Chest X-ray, AP view. Patient: 35 years old, sex F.
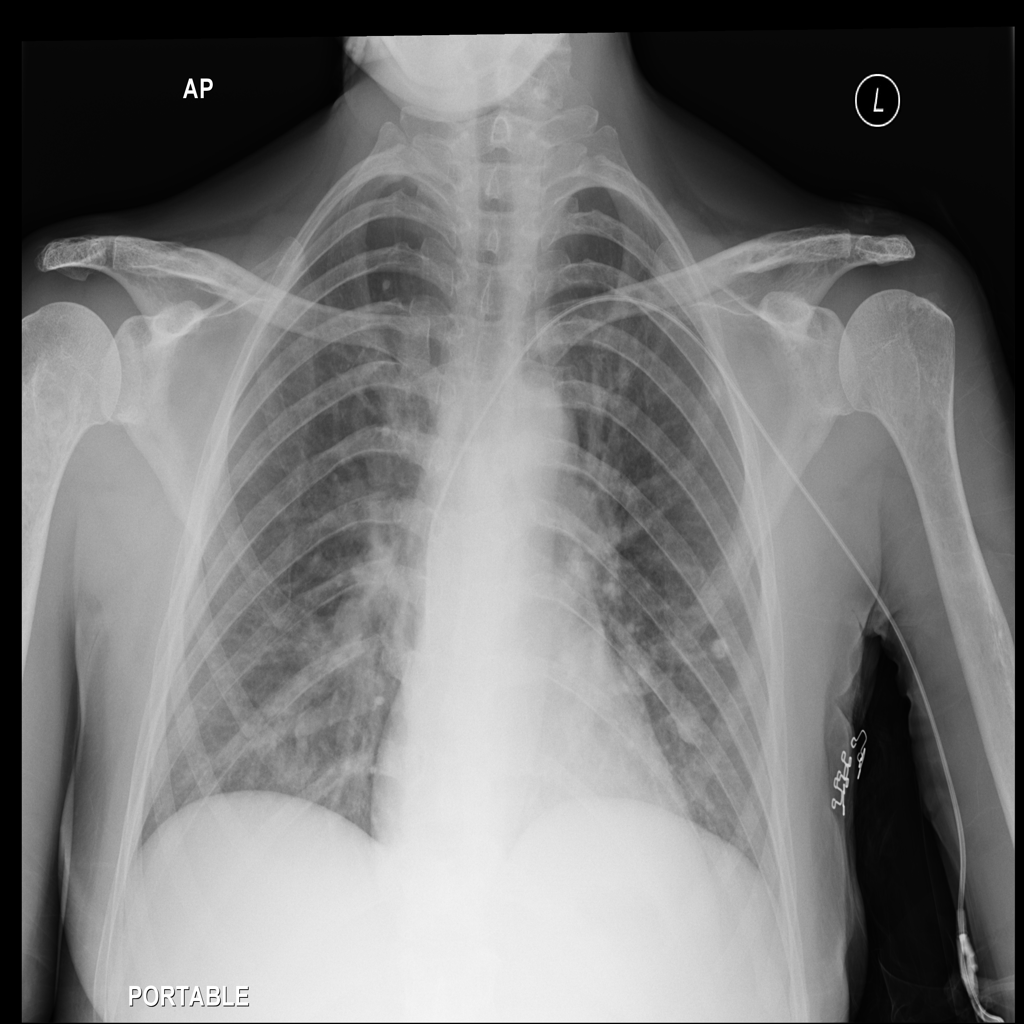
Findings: No Finding